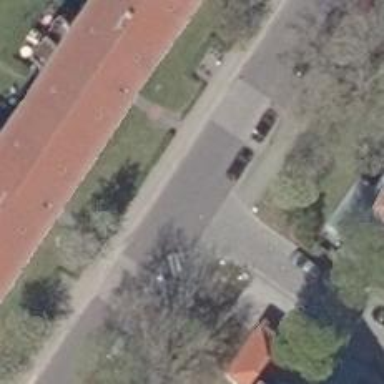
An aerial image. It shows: Residential road with asphalt surface. Both sides have sidewalks.